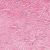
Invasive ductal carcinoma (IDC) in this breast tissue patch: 0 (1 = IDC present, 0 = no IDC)